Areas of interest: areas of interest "Industrial"
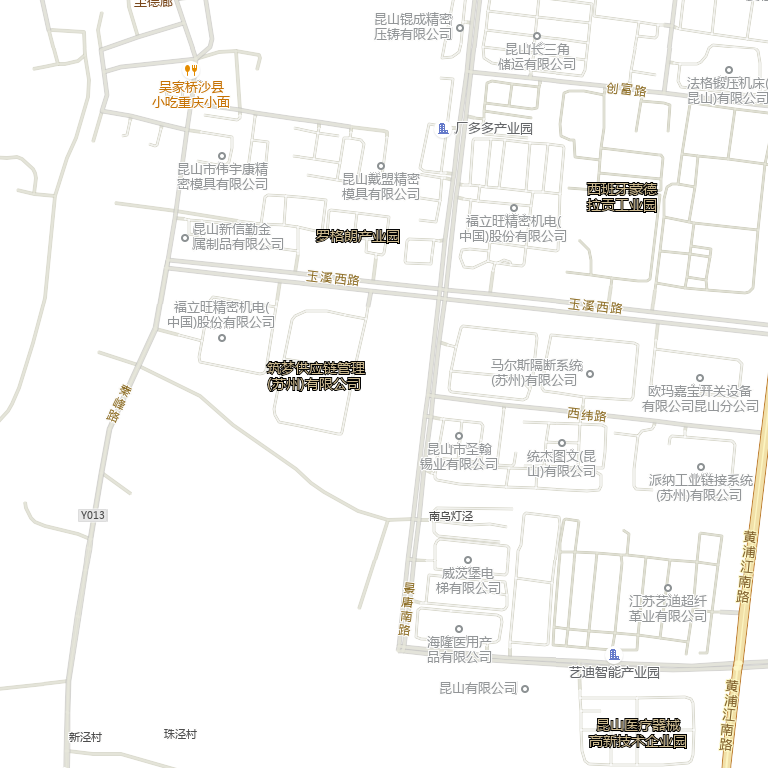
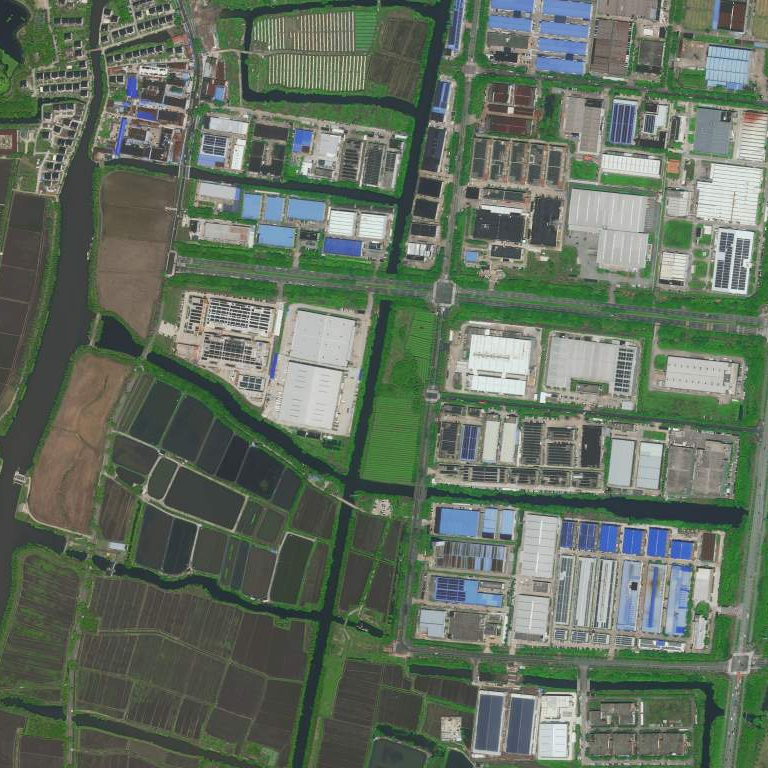